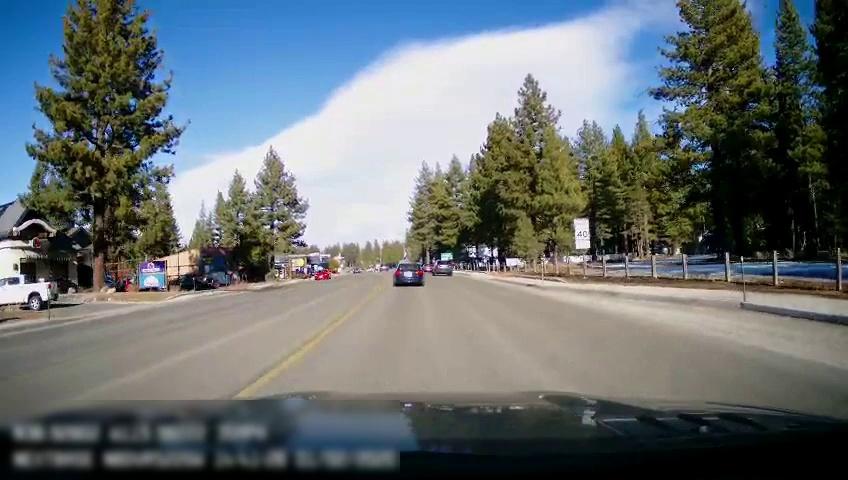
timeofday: Day
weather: Sunny
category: Drivable Space
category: Vehicles | SUV
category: Vehicles | Car
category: Vehicles | Truck
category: Vehicles | Car
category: Lanes | Opposite Lane
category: Lanes | Current Lane
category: Traffic | Signs